Current action and preconditions to check: path_clear

Your task: For each precondition in the list above, predict whether it will hold at this action.

Consider the current scene as observed from the mobile robot's camera, and analyze the predicted future states of all dynamic agents (e.g., people, animals, vehicles, or any moving entities) within the NEXT SECOND.

IMPORTANT: Only answer "very likely" if you are absolutely certain—based on strong, clear evidence—that a dynamic agent will violate the precondition in the predicted future state. Do NOT answer "very likely" for unlikely, ambiguous, or low-probability risks.

Ask yourself for each precondition: Is there a high probability, with clear and convincing evidence, that the predicted future states of any dynamic agent will interfere with the predicted future state of the currently executing action within the NEXT SECOND, causing that precondition to fail?

Assess the risk level based on these predictions. Use "likely" or "very likely" if motions create a clear risk of interference.

Use "neutral" or "improbable" if agents are nearby but their predicted paths are clearly diverging or non-conflicting.

Failure Risk Categories: "very improbable", "improbable", "neutral", "likely", "very likely"

Answer Format: Output ONLY the probability_of_failure value from these categories: "very improbable", "improbable", "neutral", "likely", "very likely"

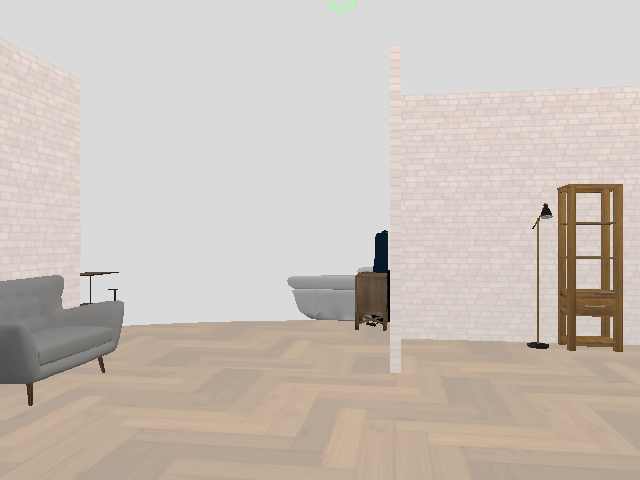

Answer: very improbable